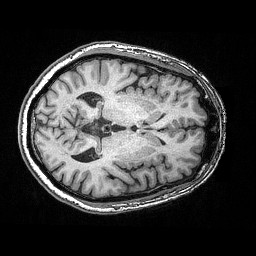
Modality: T1w
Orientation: axial
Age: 64
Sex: male
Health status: ill
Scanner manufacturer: siemens
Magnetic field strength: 3 T
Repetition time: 0.0025 s
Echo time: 0.00336 s